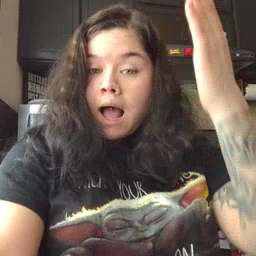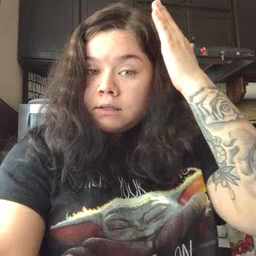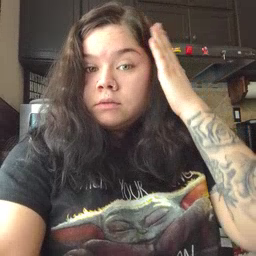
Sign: hat